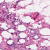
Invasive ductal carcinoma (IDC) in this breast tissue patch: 0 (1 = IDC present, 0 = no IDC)